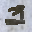
Label: 3